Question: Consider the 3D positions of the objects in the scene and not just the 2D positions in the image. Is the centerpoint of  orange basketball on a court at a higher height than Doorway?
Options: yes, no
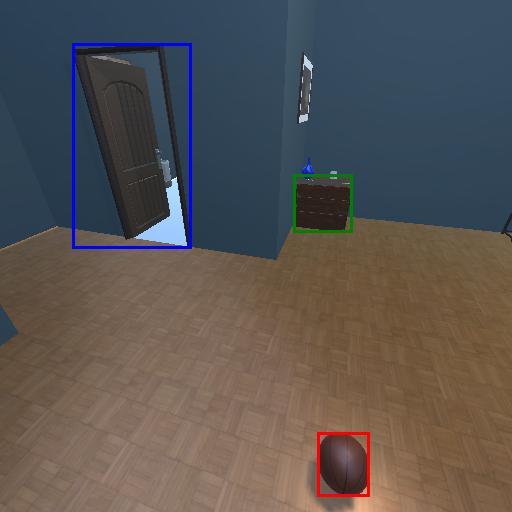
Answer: yes